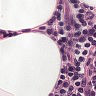
Metastatic tissue present: no